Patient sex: F
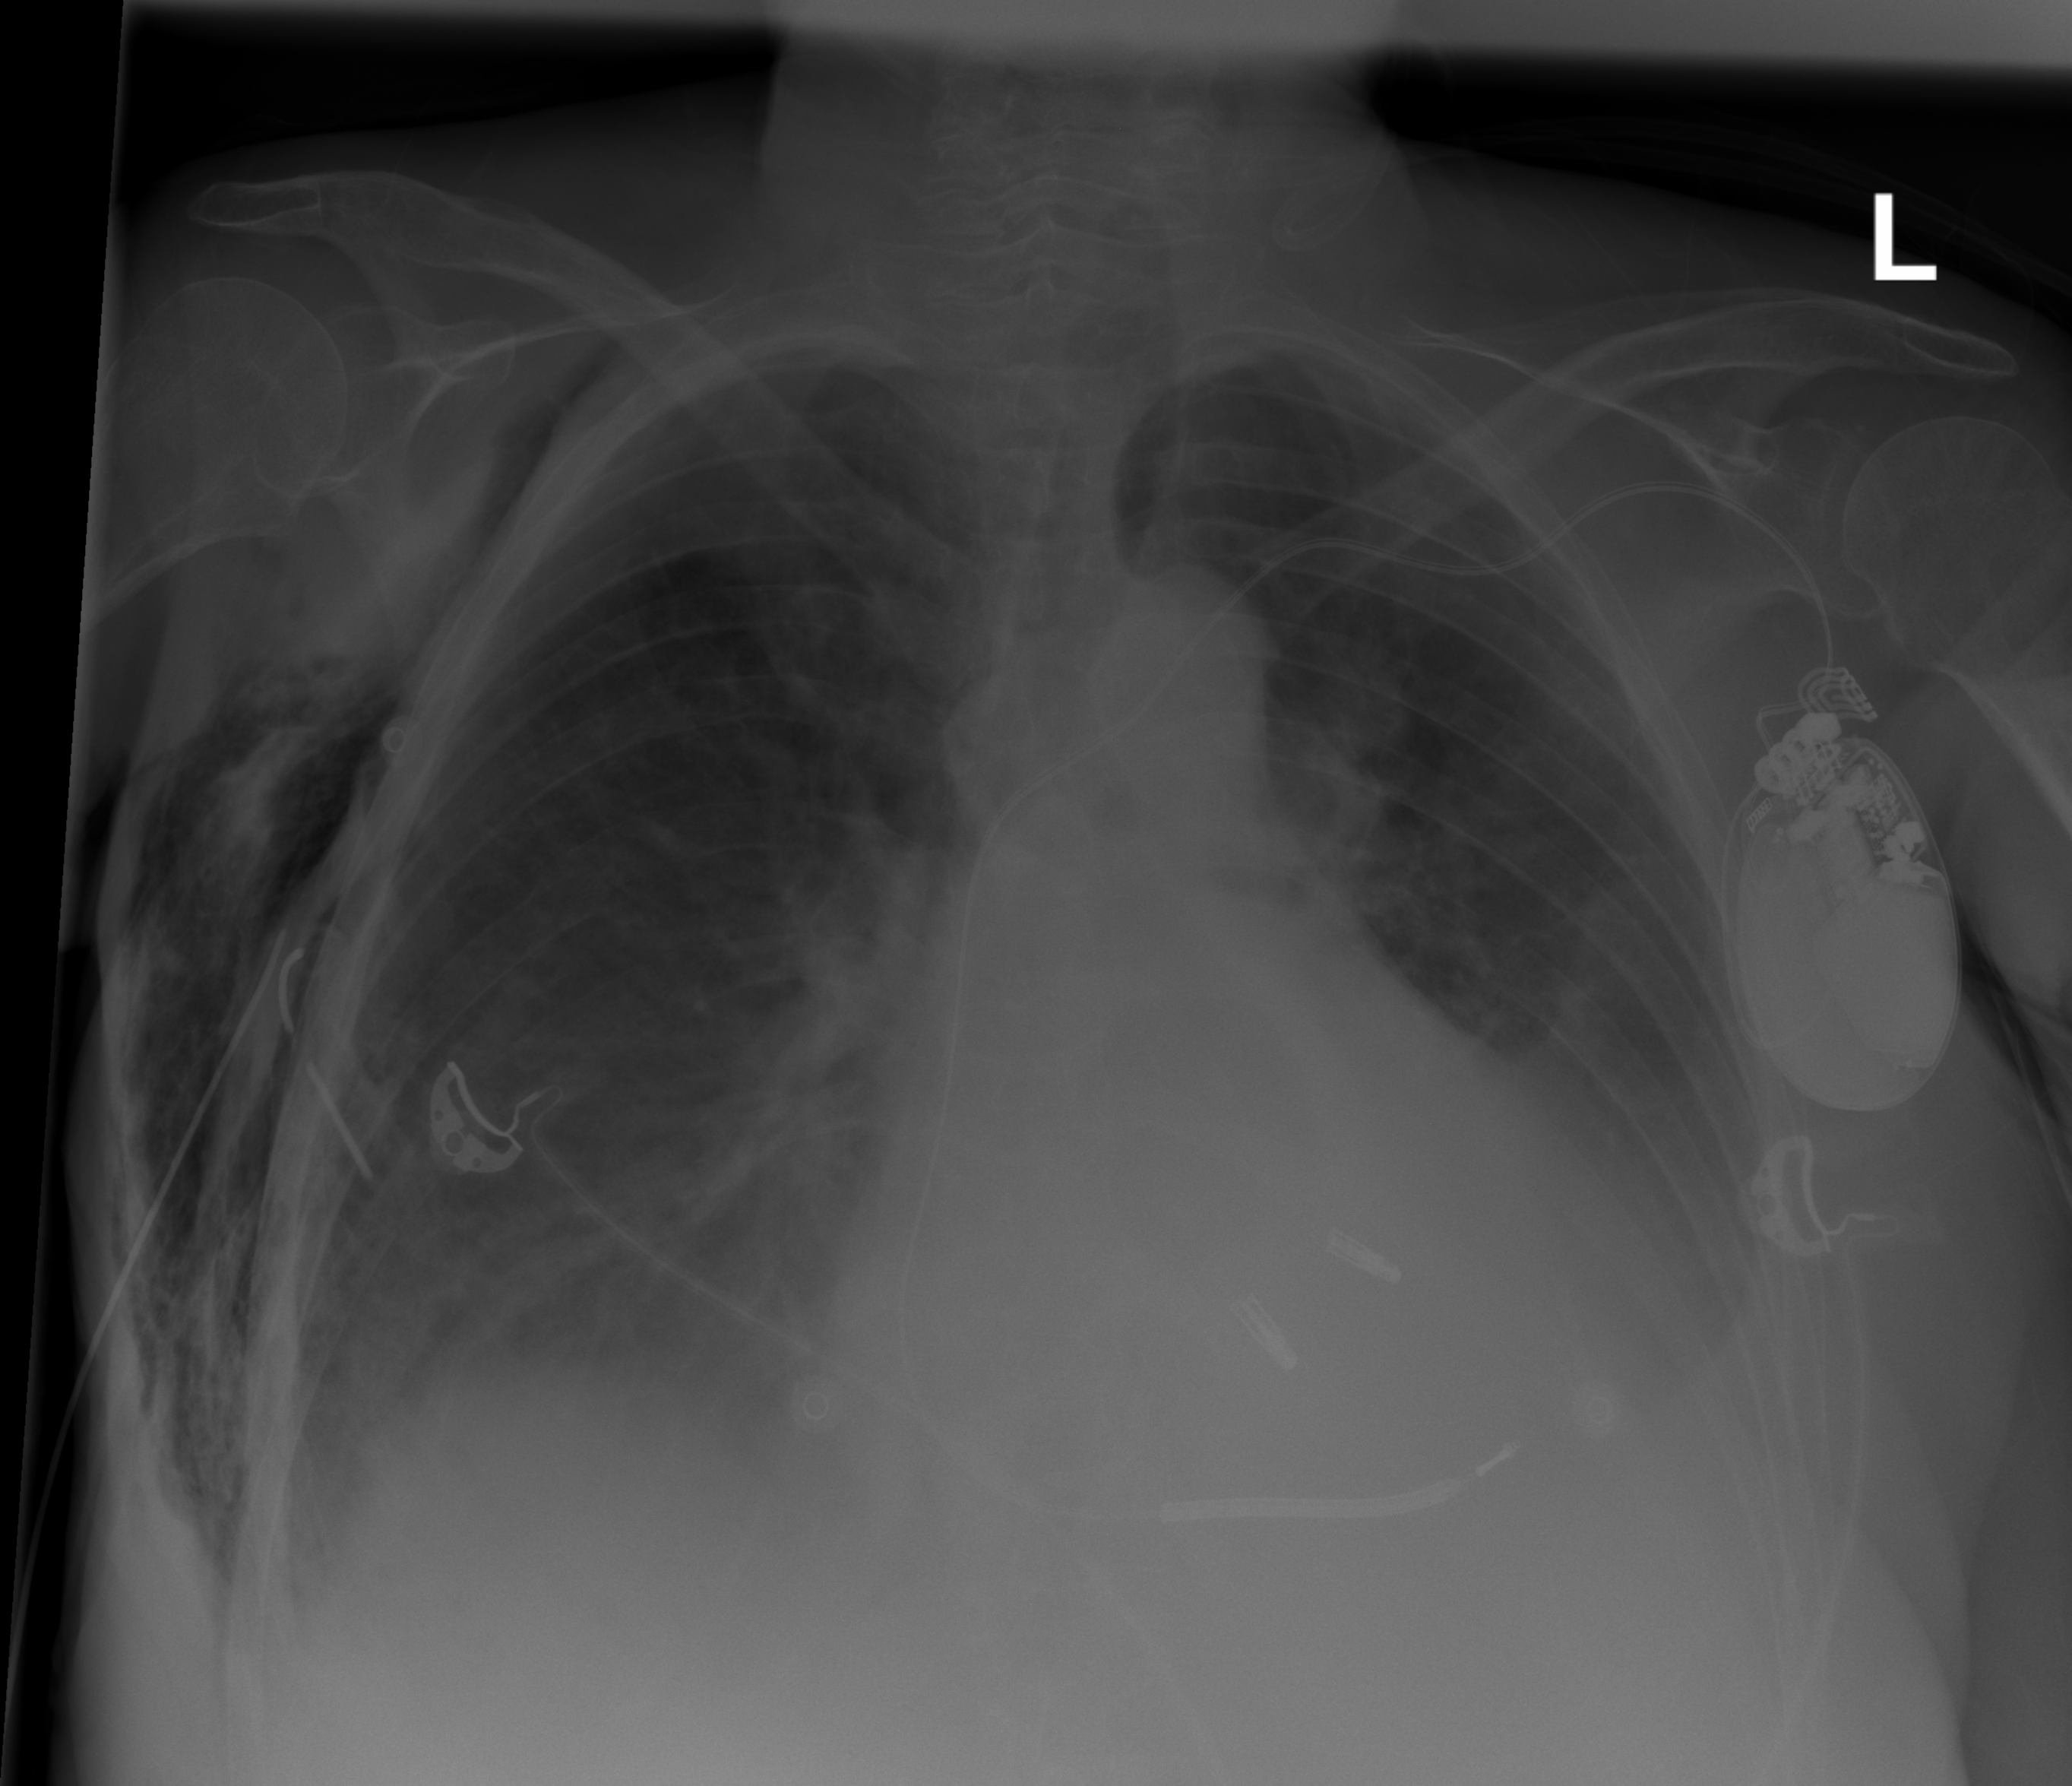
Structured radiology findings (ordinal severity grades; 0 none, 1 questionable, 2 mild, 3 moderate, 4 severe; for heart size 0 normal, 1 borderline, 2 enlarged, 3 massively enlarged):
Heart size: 2
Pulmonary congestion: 0
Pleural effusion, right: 3
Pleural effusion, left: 2
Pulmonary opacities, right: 0
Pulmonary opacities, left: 0
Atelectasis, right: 2
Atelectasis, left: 2